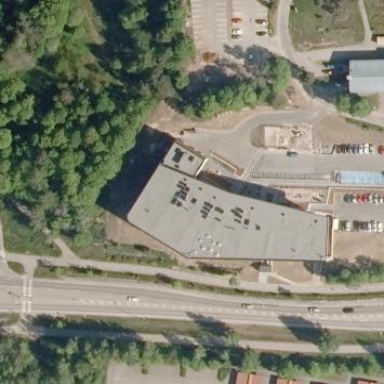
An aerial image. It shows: School building.